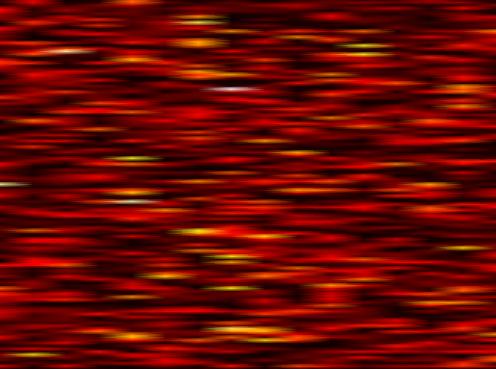
Label: OFDM